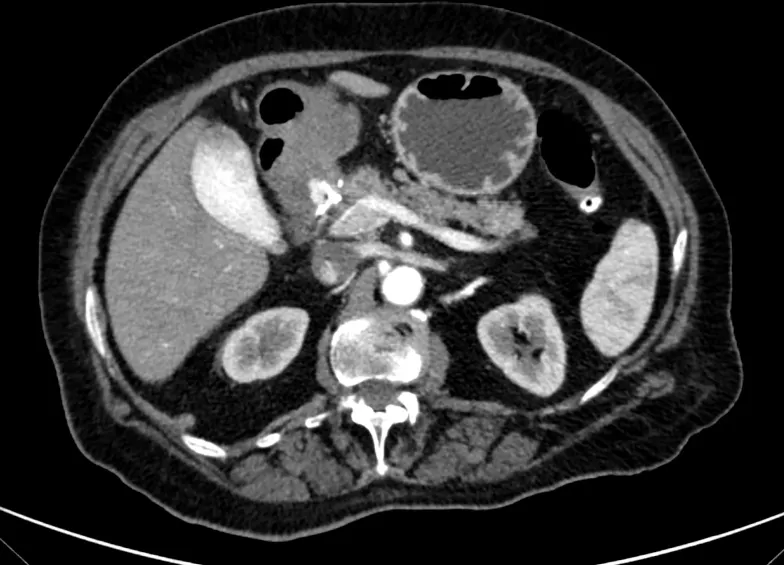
CT scan showing that the pseudoaneurysm was almost completely obliterated, with a residual small, vascularized spot of about 1 cm.
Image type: radiology (ct)